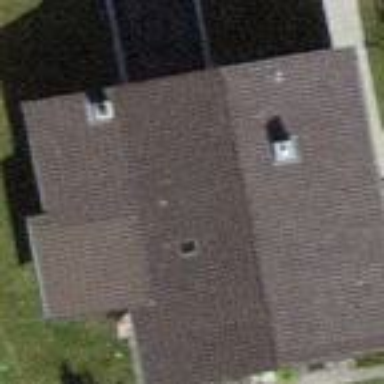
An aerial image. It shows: Building with tiled roof.